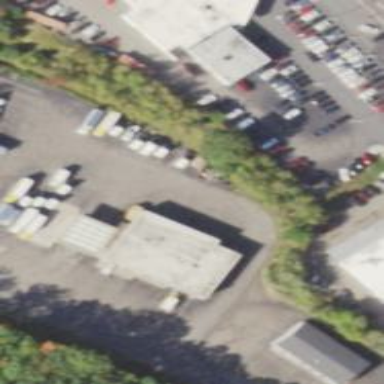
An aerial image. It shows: Car rental facility.